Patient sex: M
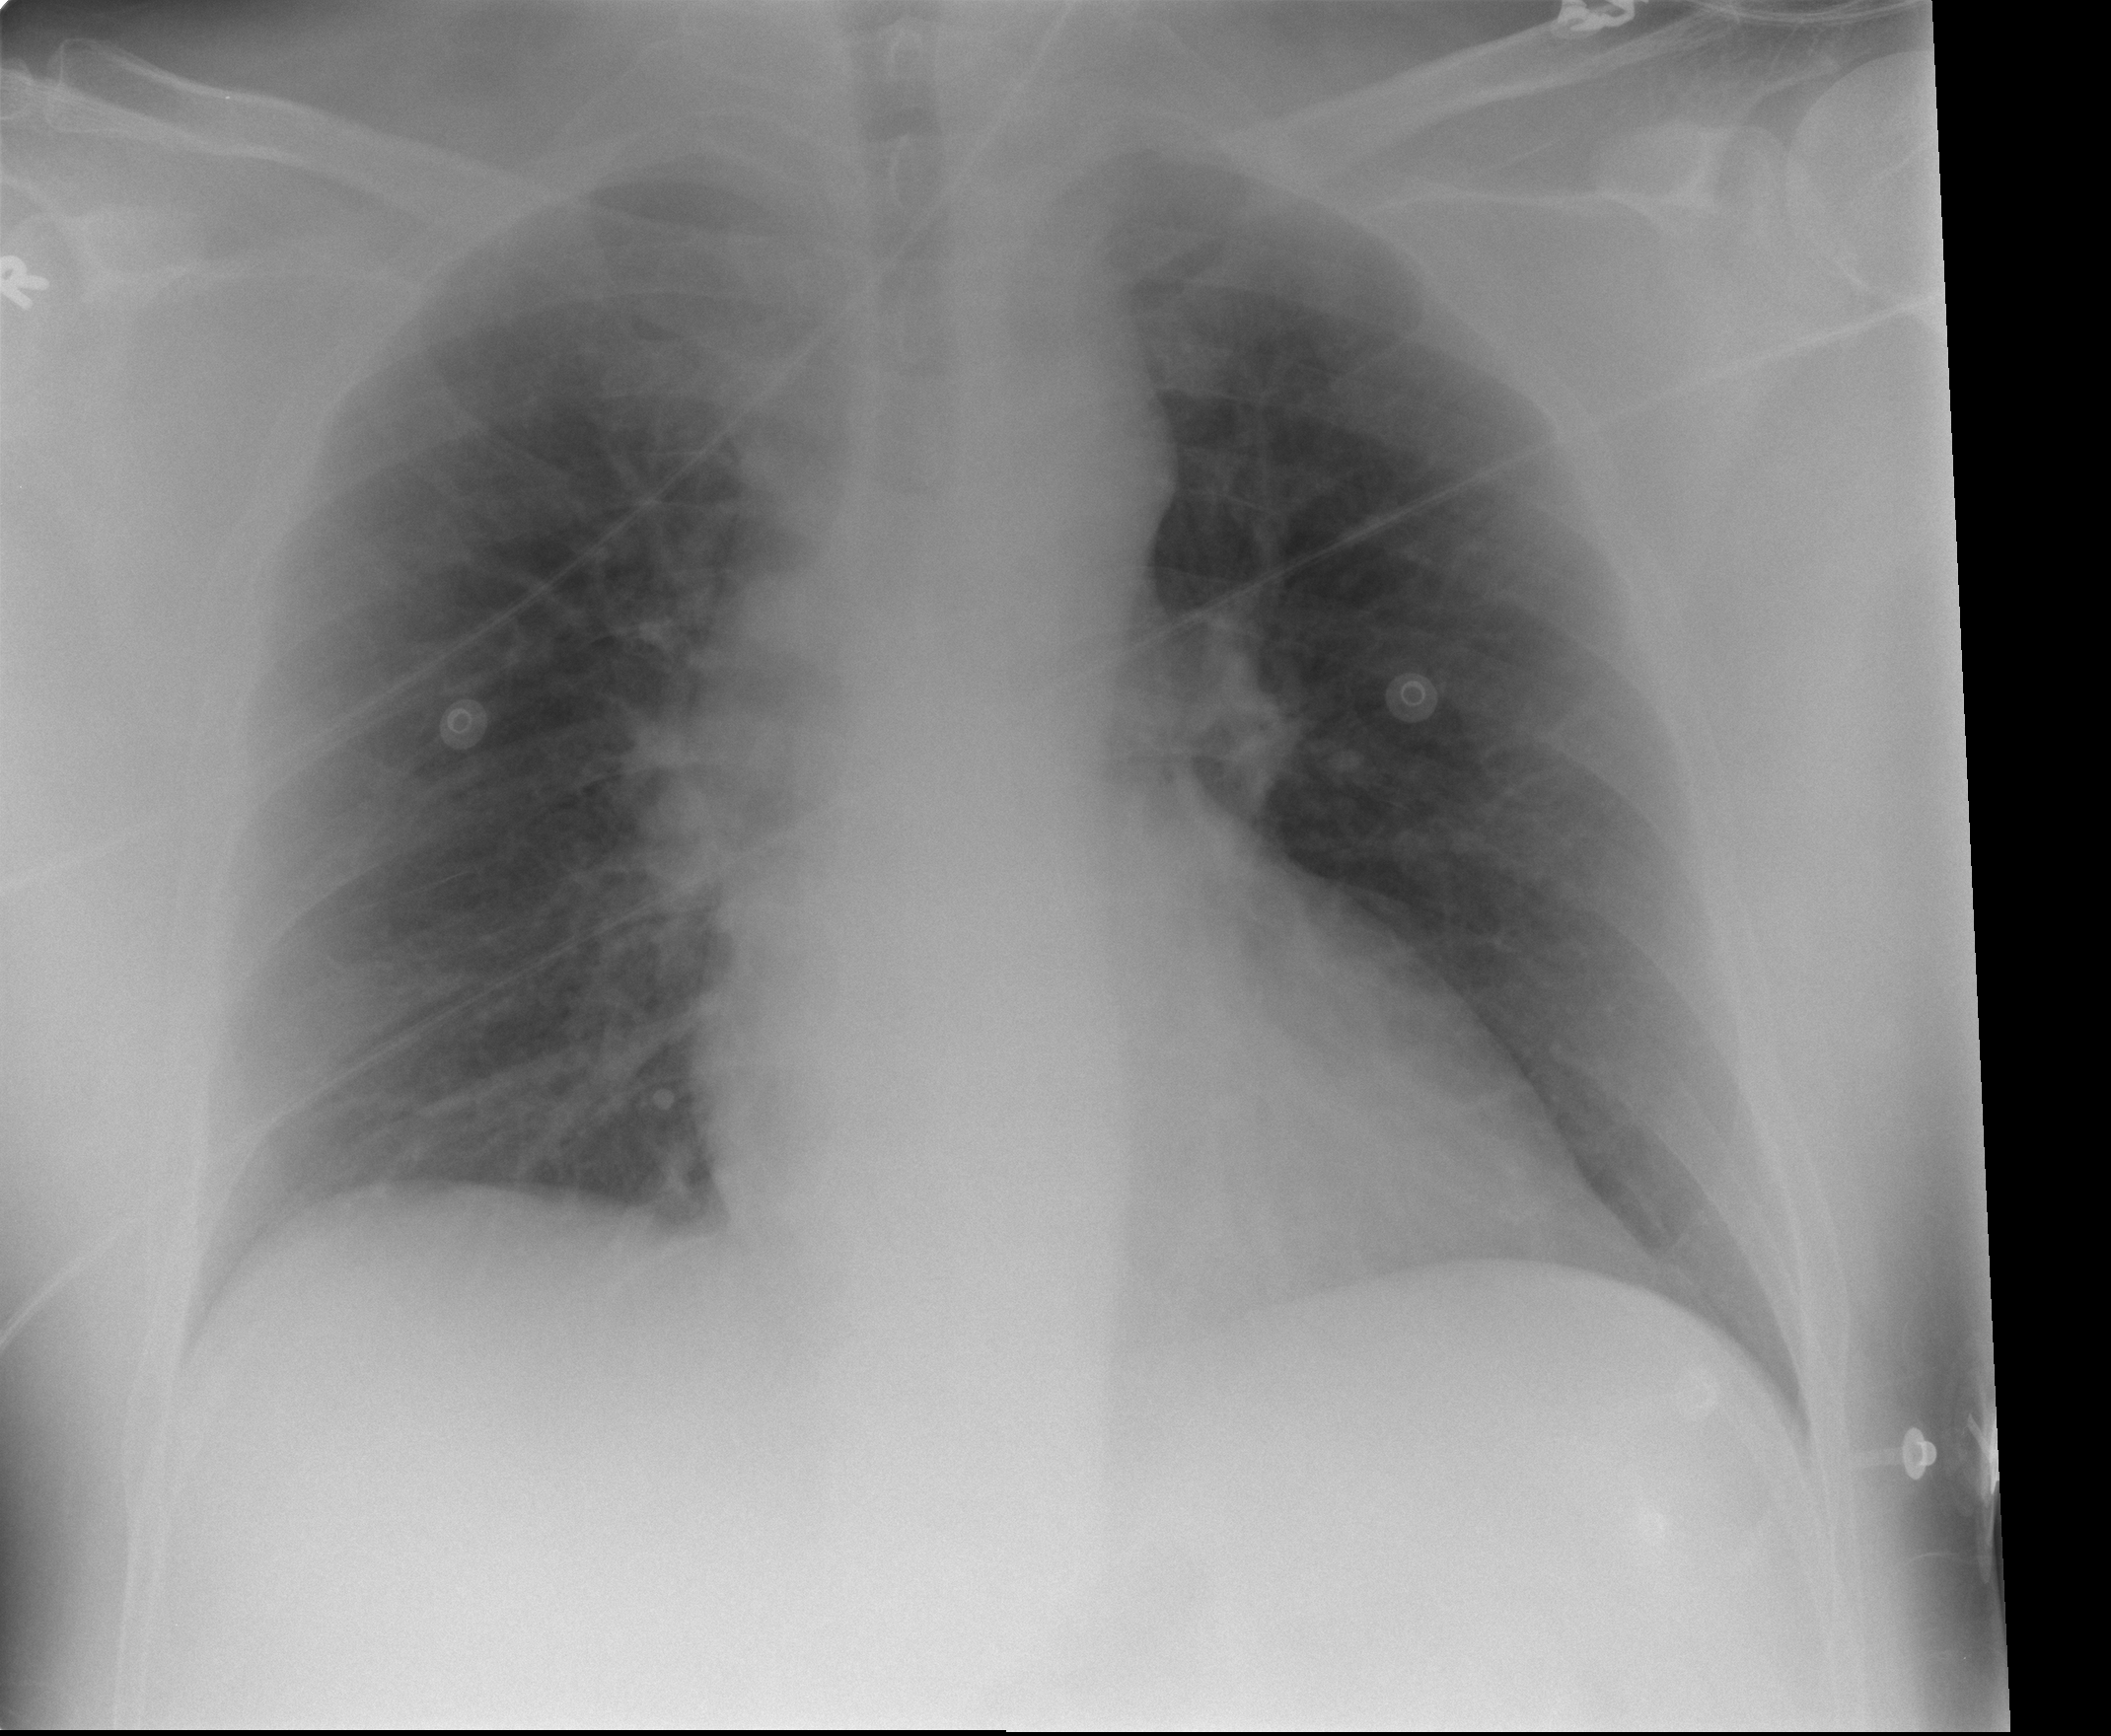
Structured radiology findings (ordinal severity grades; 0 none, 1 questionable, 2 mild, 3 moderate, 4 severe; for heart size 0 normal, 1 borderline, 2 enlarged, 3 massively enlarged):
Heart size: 0
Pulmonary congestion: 2
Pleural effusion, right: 0
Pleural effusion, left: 0
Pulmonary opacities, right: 0
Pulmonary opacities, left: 0
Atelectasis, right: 0
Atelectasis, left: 0